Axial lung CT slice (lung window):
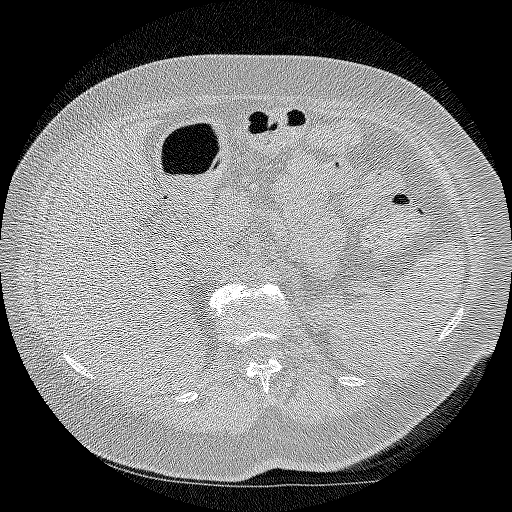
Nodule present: no